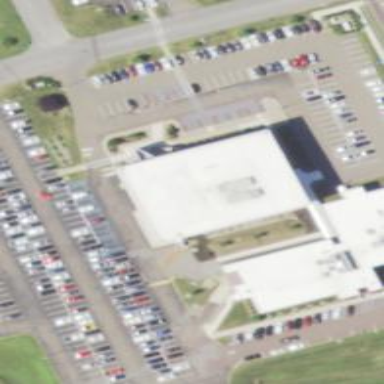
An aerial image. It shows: Office building.